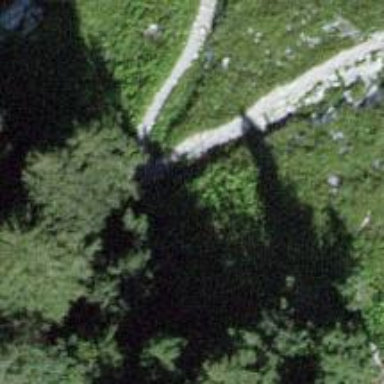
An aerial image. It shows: Path on the ground.